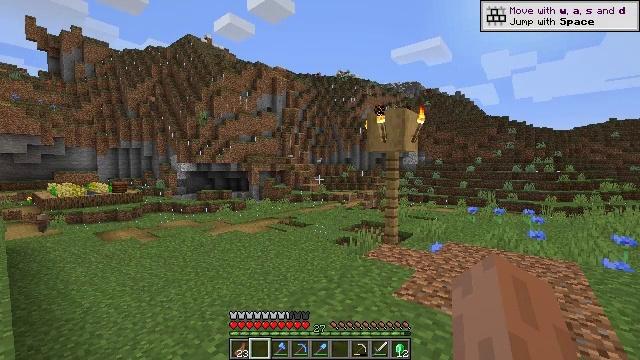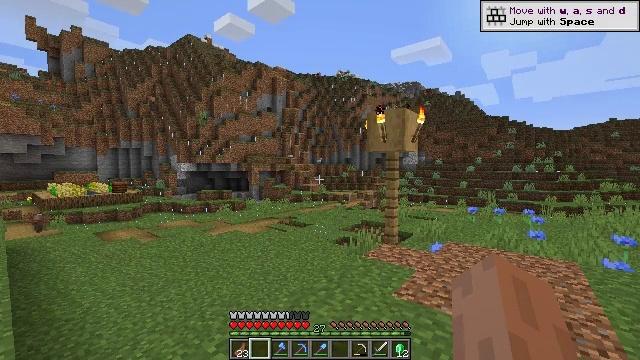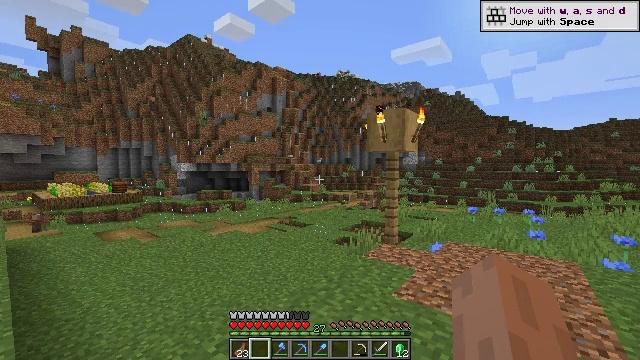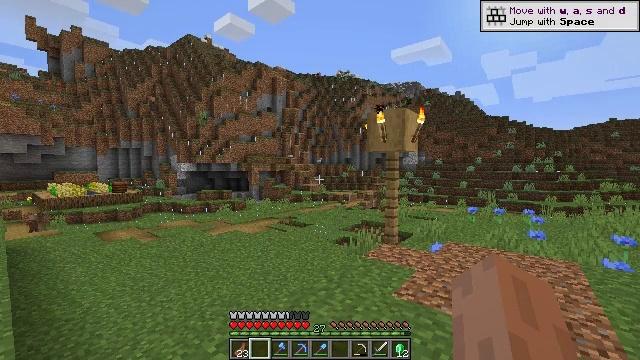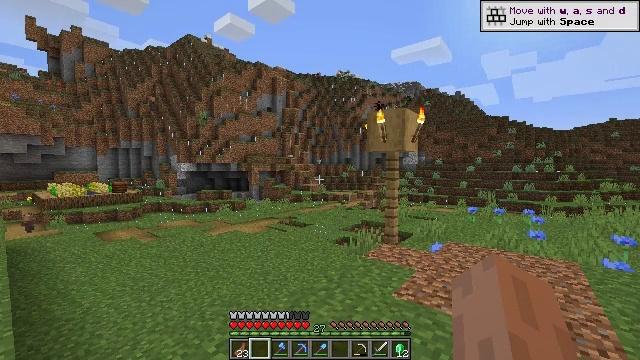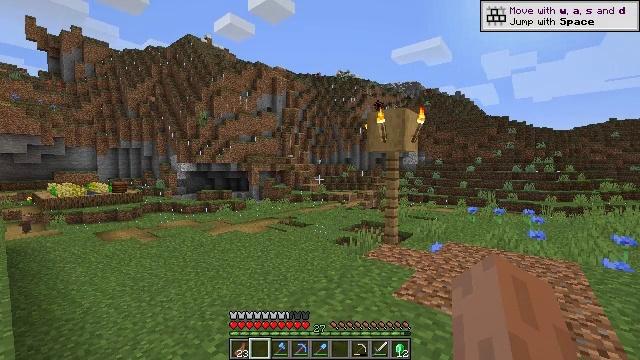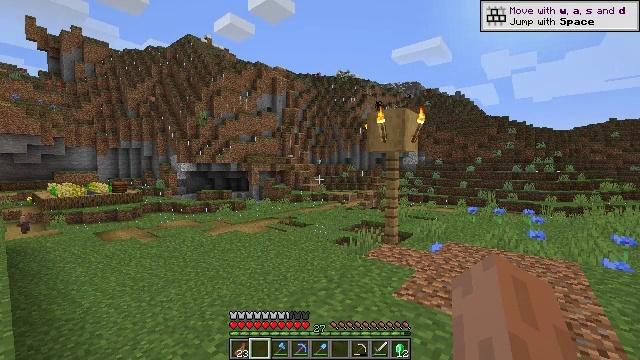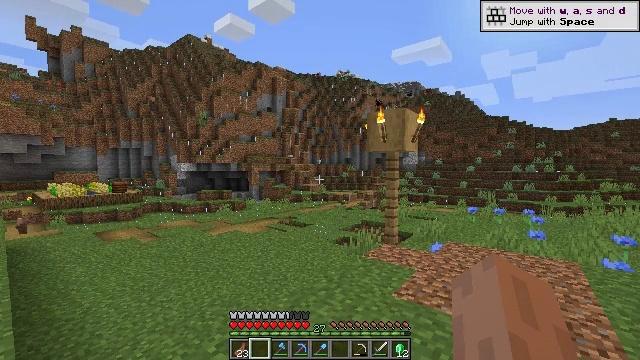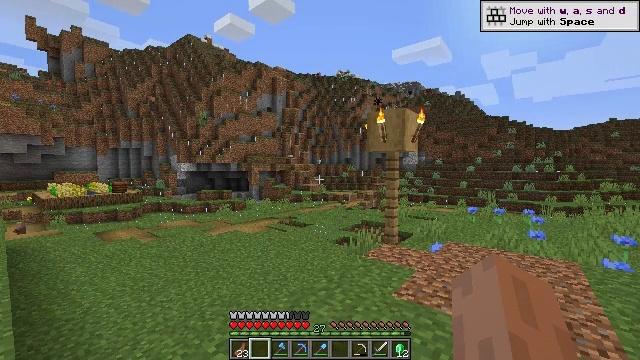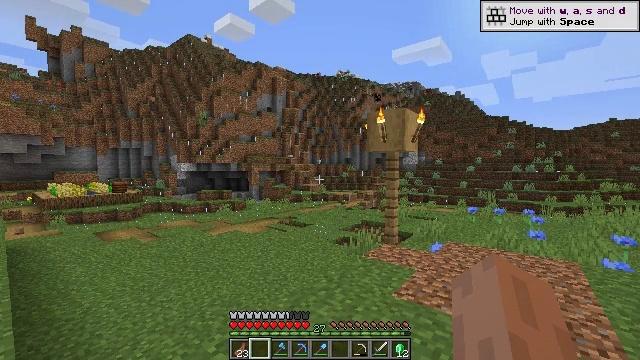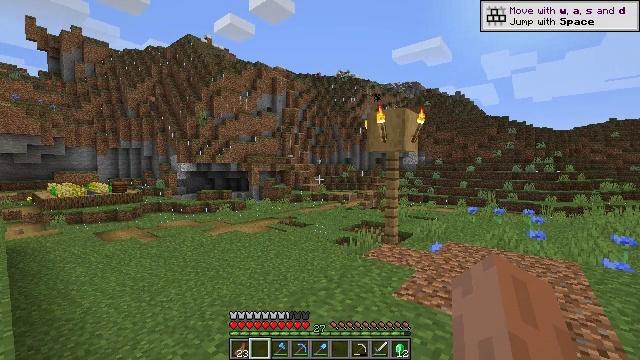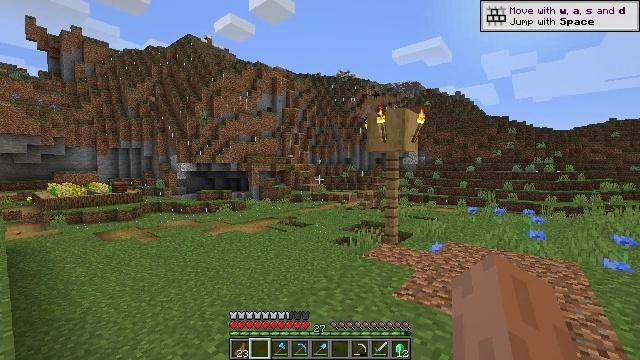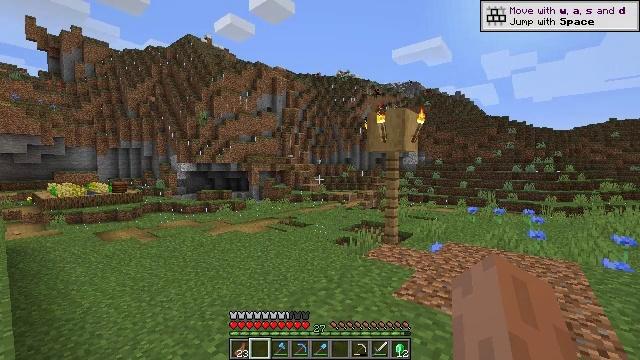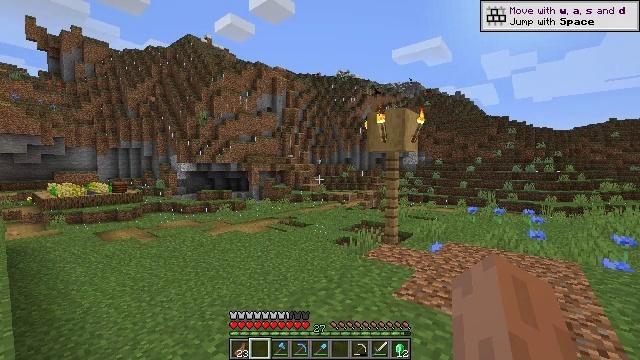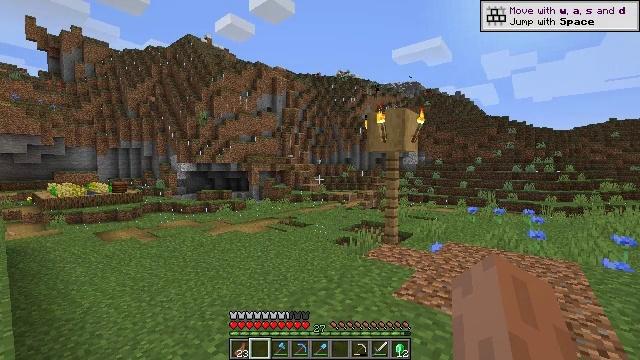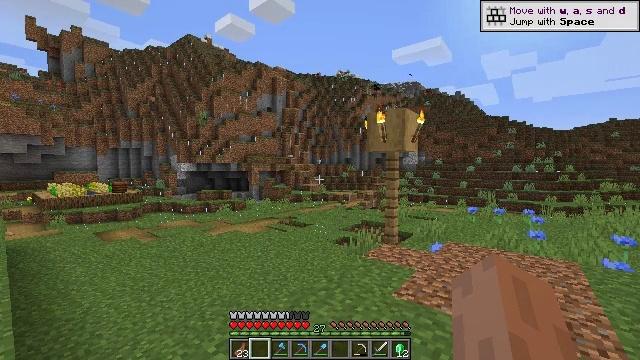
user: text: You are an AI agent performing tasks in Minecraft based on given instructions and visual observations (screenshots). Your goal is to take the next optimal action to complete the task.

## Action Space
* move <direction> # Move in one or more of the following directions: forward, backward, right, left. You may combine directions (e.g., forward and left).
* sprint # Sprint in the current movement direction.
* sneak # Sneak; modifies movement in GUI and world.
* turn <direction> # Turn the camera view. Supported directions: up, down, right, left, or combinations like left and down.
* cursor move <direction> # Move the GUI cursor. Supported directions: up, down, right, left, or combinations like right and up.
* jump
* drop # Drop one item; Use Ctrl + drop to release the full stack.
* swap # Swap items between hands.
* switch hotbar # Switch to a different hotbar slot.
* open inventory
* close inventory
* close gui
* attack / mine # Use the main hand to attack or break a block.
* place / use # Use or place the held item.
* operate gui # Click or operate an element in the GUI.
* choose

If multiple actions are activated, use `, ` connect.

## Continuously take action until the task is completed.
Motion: motion action
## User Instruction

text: Break the orange glazed terracotta with a pickaxe.
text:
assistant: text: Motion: no_op
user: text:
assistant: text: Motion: no_op
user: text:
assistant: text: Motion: no_op
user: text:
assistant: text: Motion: no_op
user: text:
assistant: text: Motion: no_op
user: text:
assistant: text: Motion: no_op
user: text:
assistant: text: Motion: no_op
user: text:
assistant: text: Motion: no_op
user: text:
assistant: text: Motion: no_op
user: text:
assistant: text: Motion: no_op
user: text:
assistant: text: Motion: no_op
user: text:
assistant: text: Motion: no_op
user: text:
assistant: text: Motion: no_op
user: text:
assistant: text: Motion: no_op
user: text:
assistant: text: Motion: no_op
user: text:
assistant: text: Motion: no_op
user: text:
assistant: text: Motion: no_op
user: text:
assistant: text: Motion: no_op
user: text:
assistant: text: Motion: no_op
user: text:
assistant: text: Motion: no_op
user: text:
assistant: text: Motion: no_op
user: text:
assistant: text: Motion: no_op
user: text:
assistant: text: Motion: no_op
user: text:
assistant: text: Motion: no_op
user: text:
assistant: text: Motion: no_op
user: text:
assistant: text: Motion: no_op
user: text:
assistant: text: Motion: no_op
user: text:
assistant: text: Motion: no_op
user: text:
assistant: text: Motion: no_op
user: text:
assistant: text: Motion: no_op